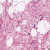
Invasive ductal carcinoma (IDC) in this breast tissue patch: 0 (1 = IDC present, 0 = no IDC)